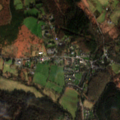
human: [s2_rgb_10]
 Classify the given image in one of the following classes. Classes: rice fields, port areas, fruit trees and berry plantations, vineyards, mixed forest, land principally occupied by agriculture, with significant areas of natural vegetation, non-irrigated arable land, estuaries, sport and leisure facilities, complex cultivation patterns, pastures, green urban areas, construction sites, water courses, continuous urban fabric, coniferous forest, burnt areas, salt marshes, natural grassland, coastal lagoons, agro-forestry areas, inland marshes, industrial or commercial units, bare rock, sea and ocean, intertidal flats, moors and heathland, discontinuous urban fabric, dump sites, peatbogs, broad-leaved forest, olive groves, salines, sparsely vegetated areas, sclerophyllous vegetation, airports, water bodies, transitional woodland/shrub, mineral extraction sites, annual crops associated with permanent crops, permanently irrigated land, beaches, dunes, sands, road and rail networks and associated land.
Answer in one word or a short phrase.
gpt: pastures, land principally occupied by agriculture, with significant areas of natural vegetation, broad-leaved forest, coniferous forest, moors and heathland